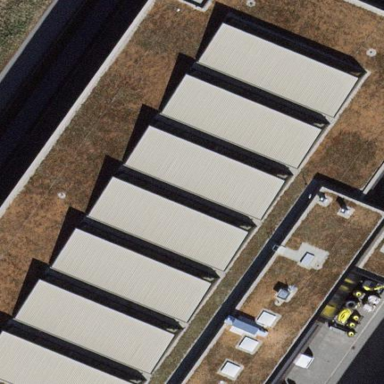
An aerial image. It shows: Industrial building.